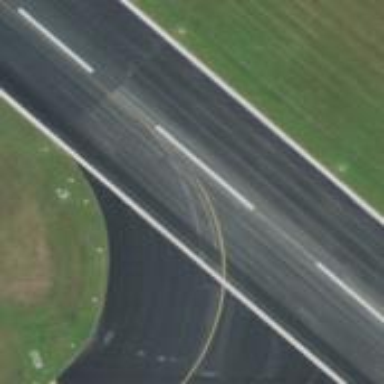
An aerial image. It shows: Runway at airport.